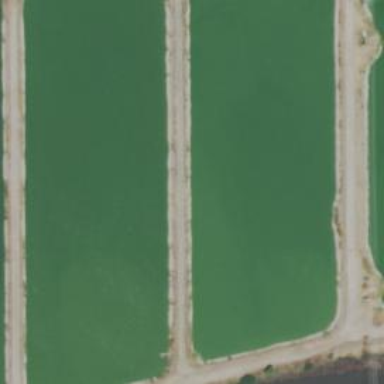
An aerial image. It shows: Reservoir of water located at wastewater plant. It is man-made structure.